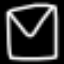
Label: square